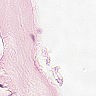
Metastatic tissue present: no